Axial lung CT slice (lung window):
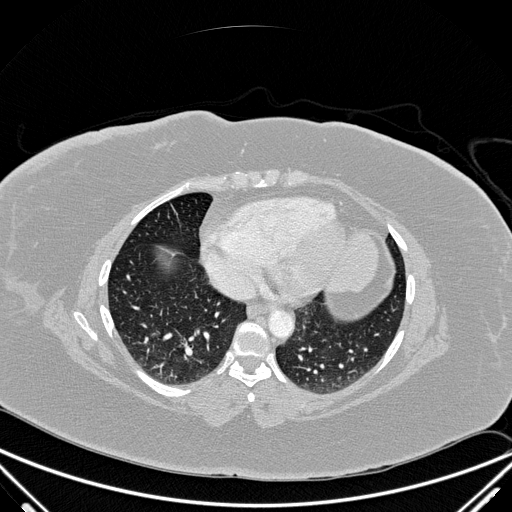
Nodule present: no